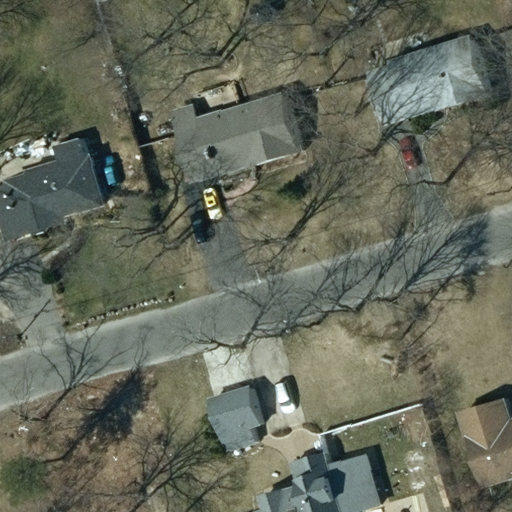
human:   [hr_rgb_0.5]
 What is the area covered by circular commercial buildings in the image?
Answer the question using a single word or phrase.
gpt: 0m2

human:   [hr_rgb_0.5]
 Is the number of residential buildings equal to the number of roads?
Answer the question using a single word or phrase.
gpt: no

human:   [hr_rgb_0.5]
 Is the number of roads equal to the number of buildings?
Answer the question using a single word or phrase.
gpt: no

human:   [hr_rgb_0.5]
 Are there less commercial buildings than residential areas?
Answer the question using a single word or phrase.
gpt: yes

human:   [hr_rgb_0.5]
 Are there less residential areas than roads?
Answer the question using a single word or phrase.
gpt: no

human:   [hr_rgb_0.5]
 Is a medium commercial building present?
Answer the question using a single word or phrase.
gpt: no

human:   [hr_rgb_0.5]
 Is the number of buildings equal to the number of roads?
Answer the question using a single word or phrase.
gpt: no

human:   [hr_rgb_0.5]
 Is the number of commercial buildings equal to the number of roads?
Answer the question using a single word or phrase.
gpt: no

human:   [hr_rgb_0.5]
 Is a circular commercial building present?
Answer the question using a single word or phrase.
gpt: no

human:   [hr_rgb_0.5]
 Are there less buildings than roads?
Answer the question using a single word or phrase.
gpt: no

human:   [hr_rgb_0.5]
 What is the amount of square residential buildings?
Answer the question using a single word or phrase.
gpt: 0

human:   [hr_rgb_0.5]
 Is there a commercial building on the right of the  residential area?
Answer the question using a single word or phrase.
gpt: no

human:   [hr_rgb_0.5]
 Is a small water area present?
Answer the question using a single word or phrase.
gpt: no

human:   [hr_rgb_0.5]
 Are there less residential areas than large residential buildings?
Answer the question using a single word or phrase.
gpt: no

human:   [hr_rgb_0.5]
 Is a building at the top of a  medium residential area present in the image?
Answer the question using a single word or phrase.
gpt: no

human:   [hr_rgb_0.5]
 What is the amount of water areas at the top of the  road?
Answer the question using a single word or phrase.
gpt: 0

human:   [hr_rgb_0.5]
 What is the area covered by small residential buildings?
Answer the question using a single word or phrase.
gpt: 0m2

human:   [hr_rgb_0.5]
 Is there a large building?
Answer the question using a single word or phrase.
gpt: no

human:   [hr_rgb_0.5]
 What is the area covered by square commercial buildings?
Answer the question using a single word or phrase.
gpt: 0m2

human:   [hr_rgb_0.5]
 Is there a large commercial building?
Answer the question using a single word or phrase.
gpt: no

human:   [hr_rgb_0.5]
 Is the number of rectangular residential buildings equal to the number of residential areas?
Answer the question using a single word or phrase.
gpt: no

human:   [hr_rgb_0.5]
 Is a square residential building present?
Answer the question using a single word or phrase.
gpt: no

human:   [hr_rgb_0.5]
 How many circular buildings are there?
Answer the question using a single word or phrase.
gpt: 0

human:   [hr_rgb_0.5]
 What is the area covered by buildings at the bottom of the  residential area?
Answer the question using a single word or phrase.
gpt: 0m2

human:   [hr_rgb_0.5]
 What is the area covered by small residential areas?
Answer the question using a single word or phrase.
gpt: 0m2

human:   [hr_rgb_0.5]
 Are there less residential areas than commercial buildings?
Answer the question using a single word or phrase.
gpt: no

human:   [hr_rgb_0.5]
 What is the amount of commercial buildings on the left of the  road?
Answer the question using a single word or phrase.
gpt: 0

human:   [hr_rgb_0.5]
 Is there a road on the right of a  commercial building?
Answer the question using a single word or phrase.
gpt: no

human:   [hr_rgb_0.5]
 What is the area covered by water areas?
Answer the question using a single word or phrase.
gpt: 0m2

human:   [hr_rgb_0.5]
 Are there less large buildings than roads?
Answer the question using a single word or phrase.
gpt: yes

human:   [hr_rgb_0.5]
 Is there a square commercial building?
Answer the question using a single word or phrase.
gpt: no

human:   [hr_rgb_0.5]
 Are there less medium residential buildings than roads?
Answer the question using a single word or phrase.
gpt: no

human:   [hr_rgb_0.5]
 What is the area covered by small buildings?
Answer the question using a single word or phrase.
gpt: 26m2

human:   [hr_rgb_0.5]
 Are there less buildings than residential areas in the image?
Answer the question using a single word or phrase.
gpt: no

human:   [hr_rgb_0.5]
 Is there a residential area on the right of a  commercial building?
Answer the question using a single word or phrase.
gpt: no

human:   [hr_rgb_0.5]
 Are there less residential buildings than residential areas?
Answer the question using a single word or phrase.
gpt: no